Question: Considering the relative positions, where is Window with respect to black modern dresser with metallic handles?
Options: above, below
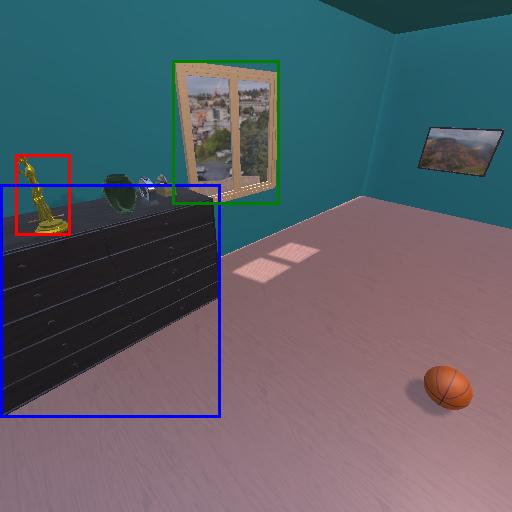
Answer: above